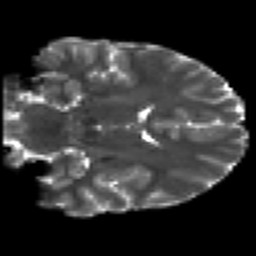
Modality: T2w
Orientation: coronal
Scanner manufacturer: siemens
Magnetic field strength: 3 T
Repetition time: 7.8 s
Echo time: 0.09 s